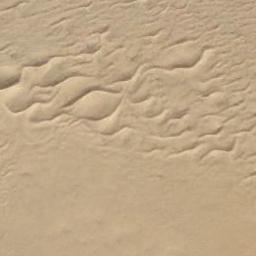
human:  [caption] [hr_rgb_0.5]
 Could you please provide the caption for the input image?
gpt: The desert has yellow sand and some barchan dunes .

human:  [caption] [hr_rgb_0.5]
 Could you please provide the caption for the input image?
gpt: There is a small jungle in this desert .

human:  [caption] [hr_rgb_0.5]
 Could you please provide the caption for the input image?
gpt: The desert is full of white sand .

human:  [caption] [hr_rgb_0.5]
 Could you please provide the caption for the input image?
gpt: This is a yellow desert with wavy stripes .

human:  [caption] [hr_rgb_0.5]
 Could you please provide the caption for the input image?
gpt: A yellow sandy desert with some stripes .